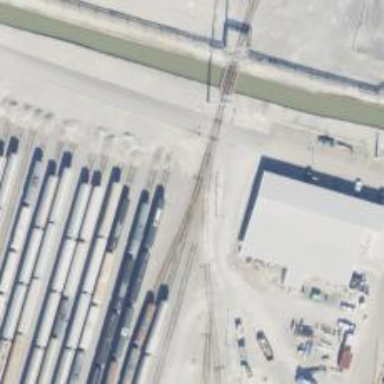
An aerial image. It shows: Rail spur service.